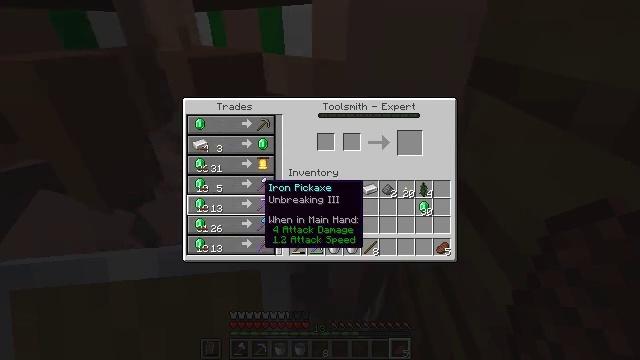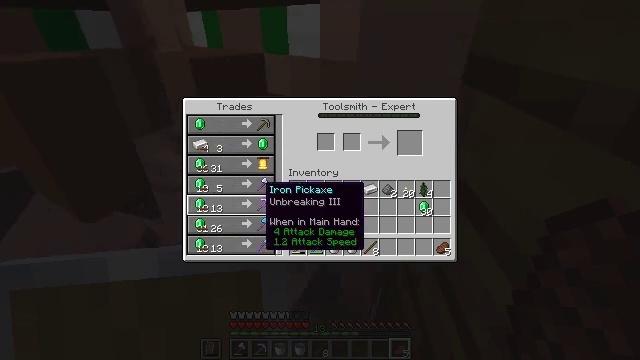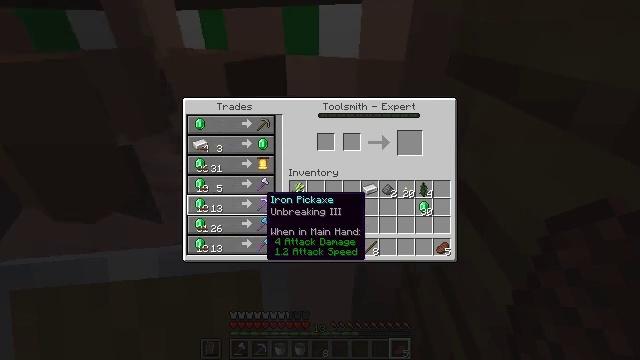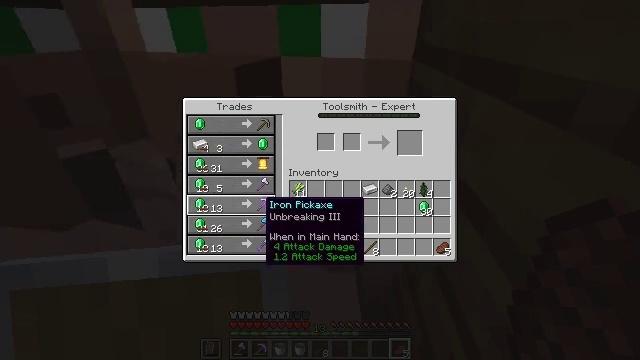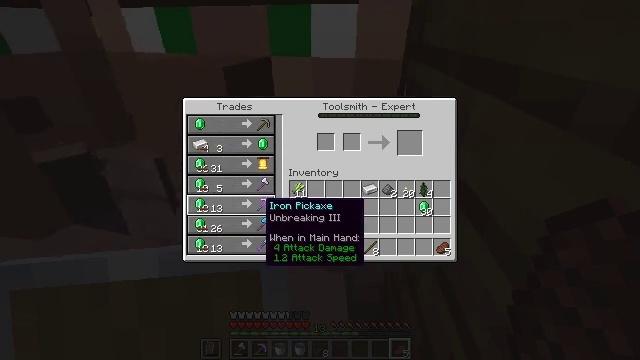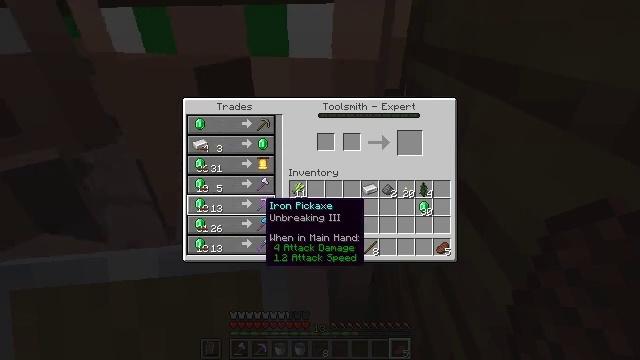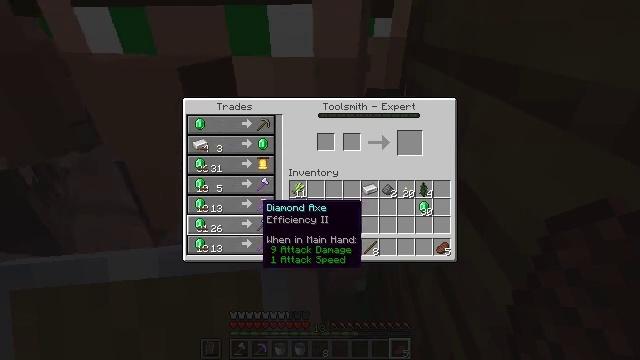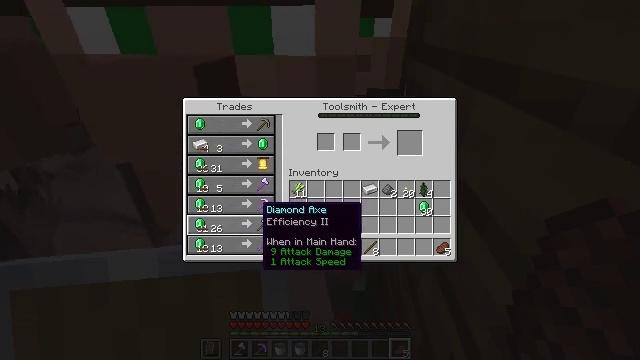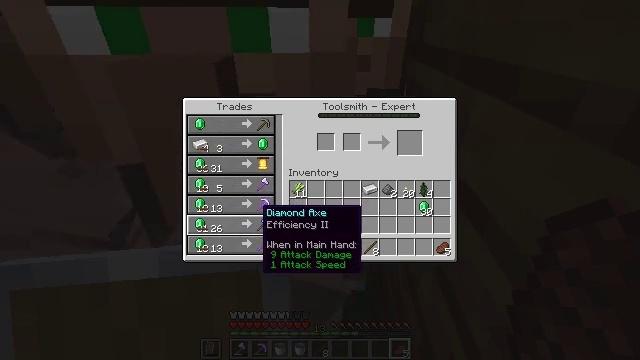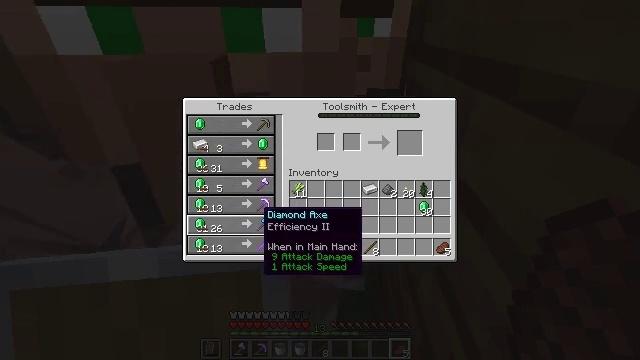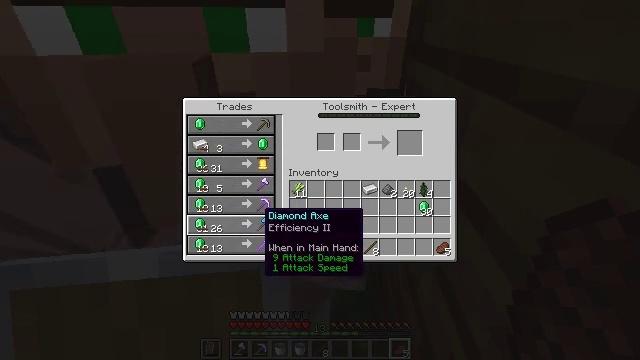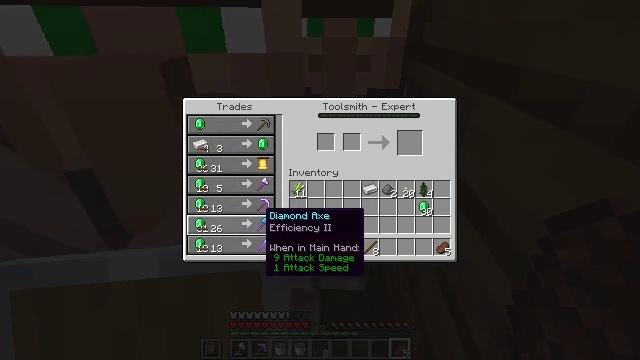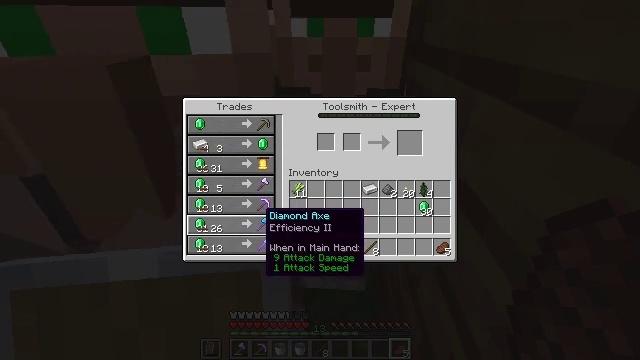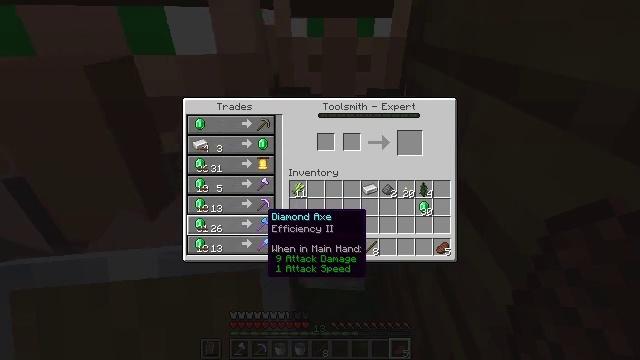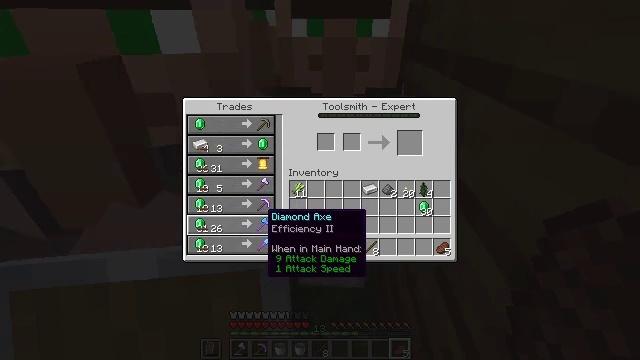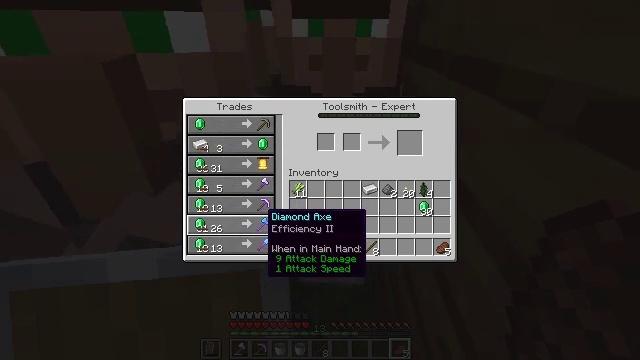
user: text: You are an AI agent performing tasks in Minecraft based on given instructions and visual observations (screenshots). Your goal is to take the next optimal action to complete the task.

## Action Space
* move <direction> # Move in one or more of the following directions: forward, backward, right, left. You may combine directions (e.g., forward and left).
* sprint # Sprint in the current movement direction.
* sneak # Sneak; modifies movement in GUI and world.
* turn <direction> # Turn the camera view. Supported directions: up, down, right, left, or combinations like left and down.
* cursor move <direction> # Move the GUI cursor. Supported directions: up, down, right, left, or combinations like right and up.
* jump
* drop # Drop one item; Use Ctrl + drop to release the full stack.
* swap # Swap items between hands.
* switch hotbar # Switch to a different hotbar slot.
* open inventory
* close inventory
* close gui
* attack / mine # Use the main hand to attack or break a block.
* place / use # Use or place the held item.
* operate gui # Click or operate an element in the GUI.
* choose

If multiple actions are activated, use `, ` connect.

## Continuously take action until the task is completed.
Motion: motion action
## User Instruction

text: Combine diamonds and sticks on a crafting table to create a diamond axe.
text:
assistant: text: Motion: no_op
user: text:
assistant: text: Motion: cursor move down
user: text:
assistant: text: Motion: no_op
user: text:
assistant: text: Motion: no_op
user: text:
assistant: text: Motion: no_op
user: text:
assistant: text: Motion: no_op
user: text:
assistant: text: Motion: no_op
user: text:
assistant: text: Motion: no_op
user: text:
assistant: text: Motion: no_op
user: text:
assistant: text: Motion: no_op
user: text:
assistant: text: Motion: no_op
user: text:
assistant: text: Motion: no_op
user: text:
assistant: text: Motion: no_op
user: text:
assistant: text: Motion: no_op
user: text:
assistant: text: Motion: no_op
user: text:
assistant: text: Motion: no_op
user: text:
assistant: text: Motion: no_op
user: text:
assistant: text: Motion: no_op
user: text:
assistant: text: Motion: operate gui
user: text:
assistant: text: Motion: operate gui
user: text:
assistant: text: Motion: operate gui
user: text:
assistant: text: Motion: no_op
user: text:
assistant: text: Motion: cursor move right and up
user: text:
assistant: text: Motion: cursor move right and up
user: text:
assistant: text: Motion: cursor move right and up
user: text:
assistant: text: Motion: cursor move right and up
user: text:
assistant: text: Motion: no_op
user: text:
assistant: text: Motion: cursor move right
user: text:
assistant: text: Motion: cursor move right and up
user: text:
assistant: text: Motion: no_op